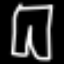
Label: pants